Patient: sex M, age 69
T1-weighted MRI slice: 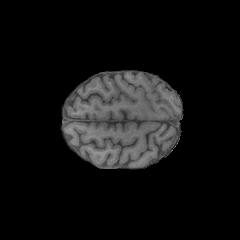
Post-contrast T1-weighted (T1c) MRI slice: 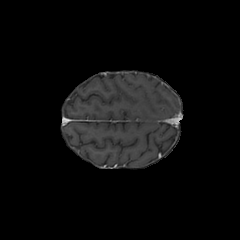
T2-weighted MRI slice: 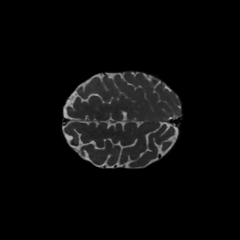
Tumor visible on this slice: no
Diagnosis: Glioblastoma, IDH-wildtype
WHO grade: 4